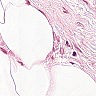
Metastatic tissue present: no